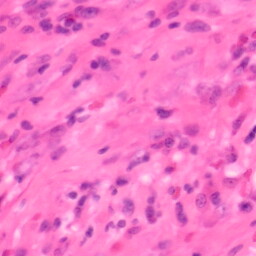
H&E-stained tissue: Colon